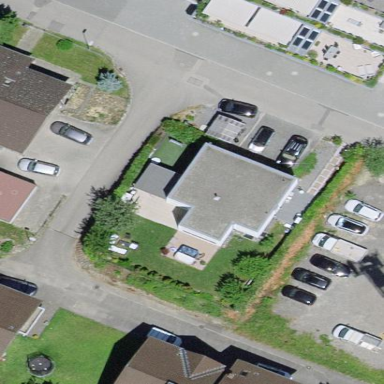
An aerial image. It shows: Residential building.